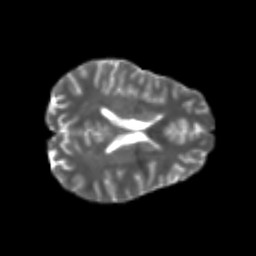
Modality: T2w
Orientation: axial
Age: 25
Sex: male
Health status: healthy
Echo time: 0.074 s